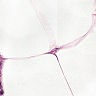
Metastatic tissue present: no